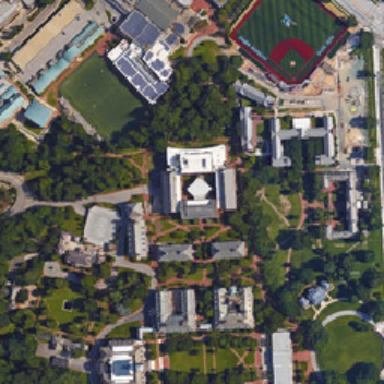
There are many green trees and baseball fields in the school .